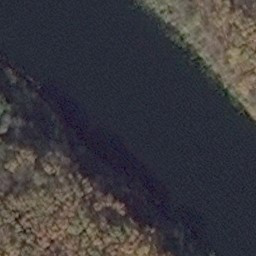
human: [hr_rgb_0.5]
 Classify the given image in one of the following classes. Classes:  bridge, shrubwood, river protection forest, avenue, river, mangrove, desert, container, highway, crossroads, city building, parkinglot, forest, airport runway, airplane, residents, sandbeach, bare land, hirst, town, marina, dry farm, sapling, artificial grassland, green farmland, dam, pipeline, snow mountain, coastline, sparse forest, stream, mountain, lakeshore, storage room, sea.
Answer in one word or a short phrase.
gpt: river